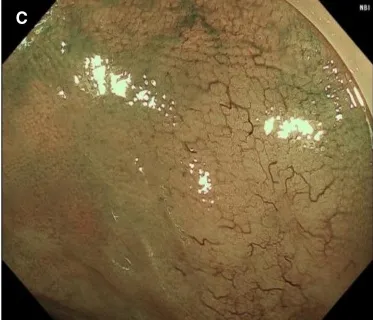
Clinical data of the patient with colonic mucosa-associated lymphoid tissue lymphoma. Narrow-band imaging magnifying endoscopy shows an irregular branching vasculature.
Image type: endoscopy (gi_endoscopy)